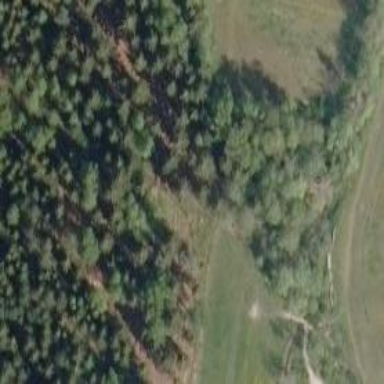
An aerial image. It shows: Disc golf hole.